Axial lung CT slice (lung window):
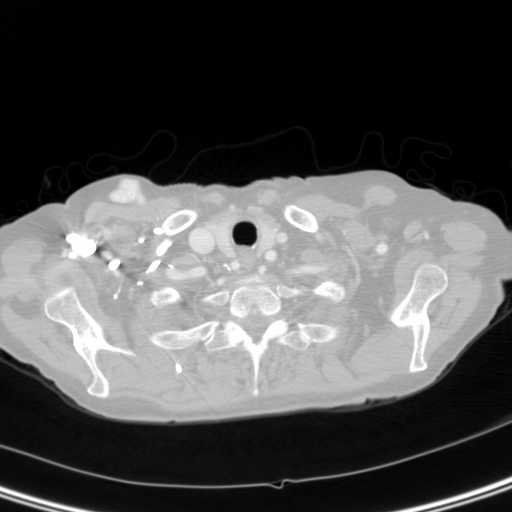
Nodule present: no